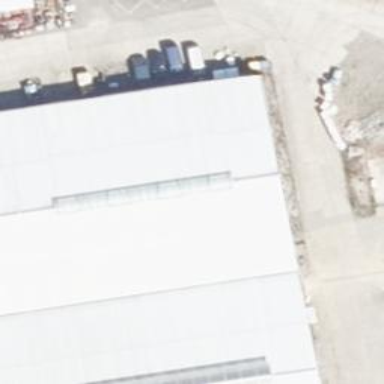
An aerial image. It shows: Commercial building.